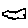
Label: cloud